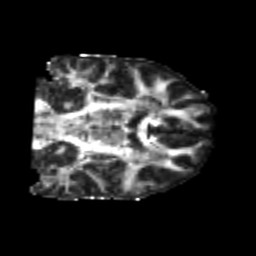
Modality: FA
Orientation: coronal
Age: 20
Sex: male
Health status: healthy
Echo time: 0.074 s